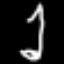
Label: pencil